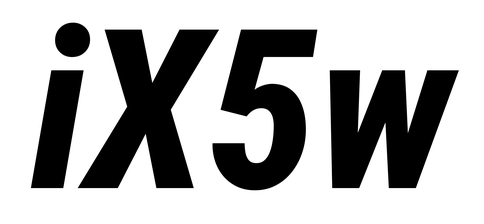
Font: Roboto-Italic_Condensed_ExtraBold_Italic